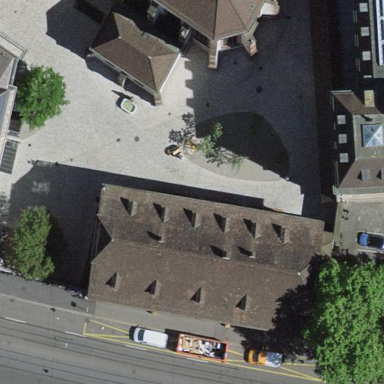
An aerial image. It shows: Library building.